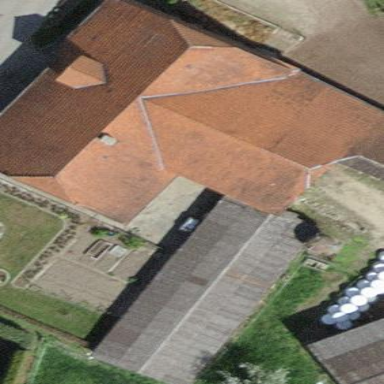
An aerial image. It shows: Farm building.